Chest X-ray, AP view. Patient: 64 years old, sex M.
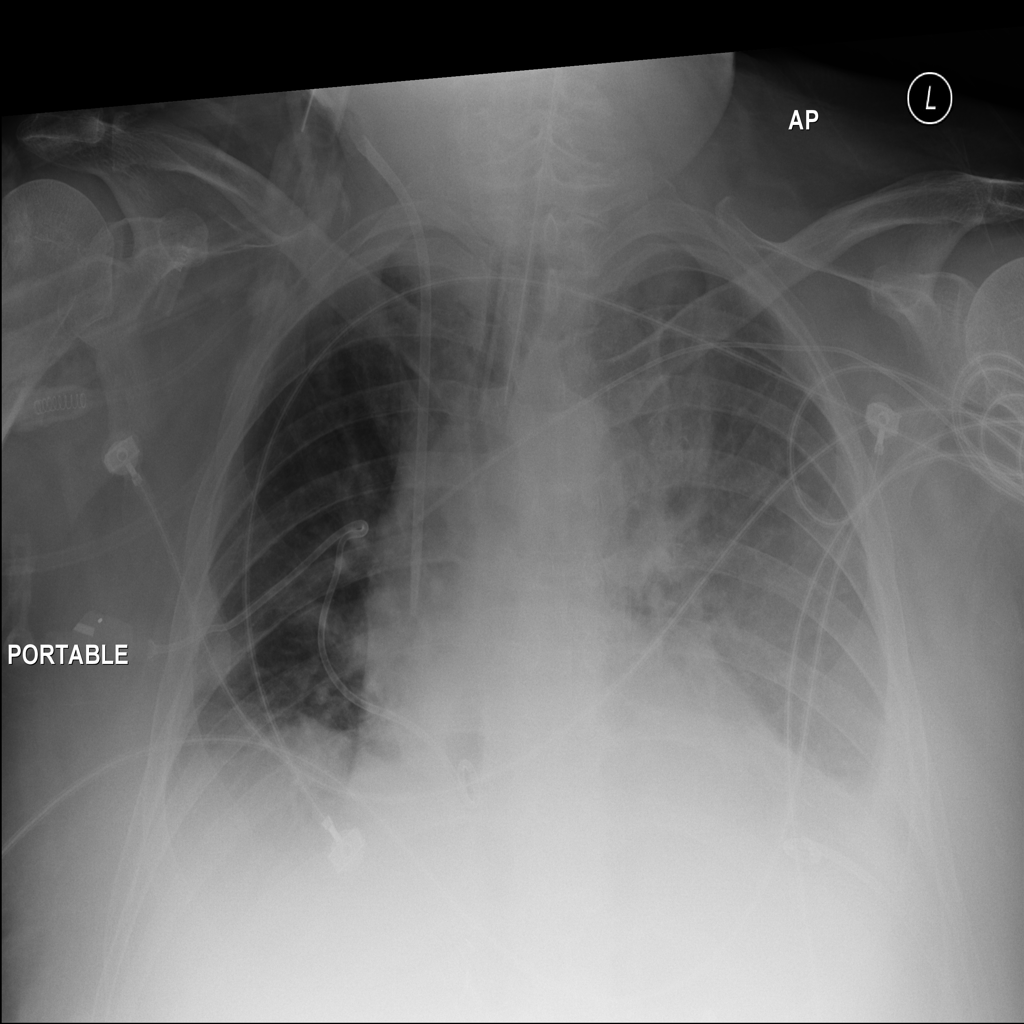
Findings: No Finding